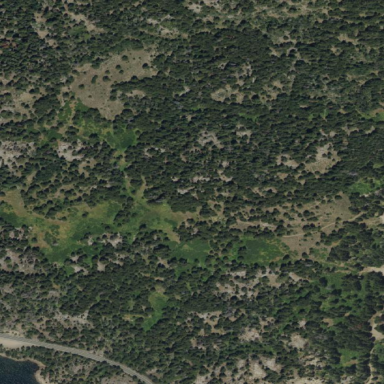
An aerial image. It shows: Wet meadow with wood vegetation.